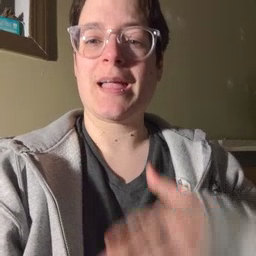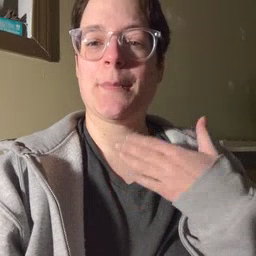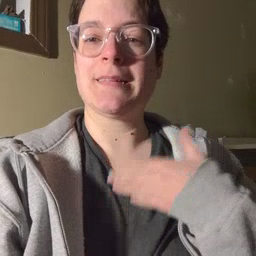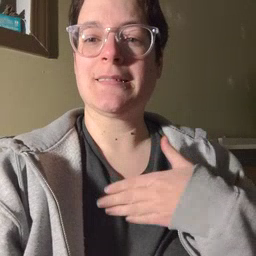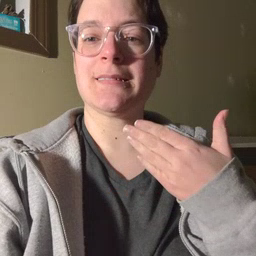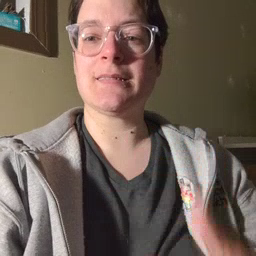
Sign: happy